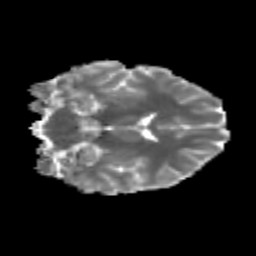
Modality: MD
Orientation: coronal
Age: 19
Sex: female
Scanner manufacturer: siemens
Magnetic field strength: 3 T
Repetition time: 3.5 s
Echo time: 0.125 s